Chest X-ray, PA view. Patient: 66 years old, sex F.
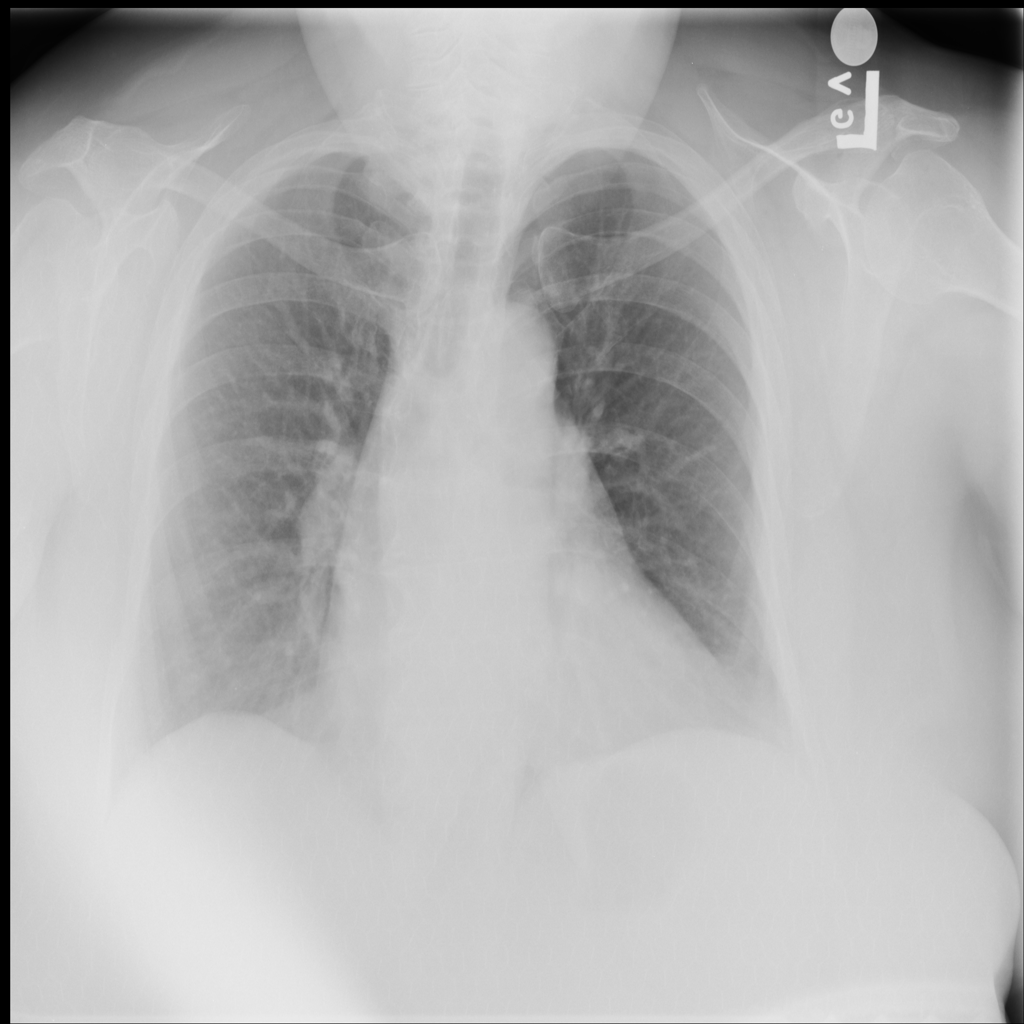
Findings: No Finding